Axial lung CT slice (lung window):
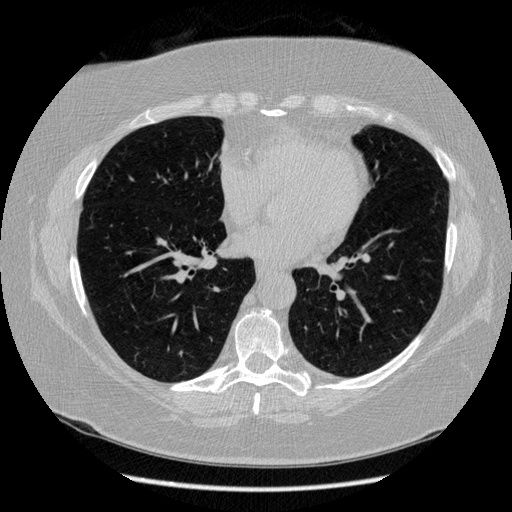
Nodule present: no